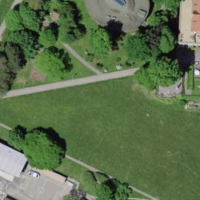
EUNIS habitat code: 55
Species observed at this site:
Cornus sanguinea
Fringilla coelebs